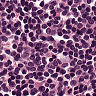
Metastatic tissue present: no